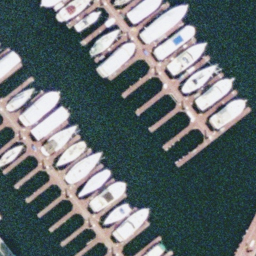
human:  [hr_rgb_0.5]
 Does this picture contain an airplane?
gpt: no

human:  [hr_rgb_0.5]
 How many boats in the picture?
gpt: twenty-two

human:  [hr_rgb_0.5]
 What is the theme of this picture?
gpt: harbor

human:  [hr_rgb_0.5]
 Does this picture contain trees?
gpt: no

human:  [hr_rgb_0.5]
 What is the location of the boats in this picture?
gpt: lower left and upper right